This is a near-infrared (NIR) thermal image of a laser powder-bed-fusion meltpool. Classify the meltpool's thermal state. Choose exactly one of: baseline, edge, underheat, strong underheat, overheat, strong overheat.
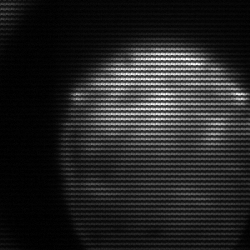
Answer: edge